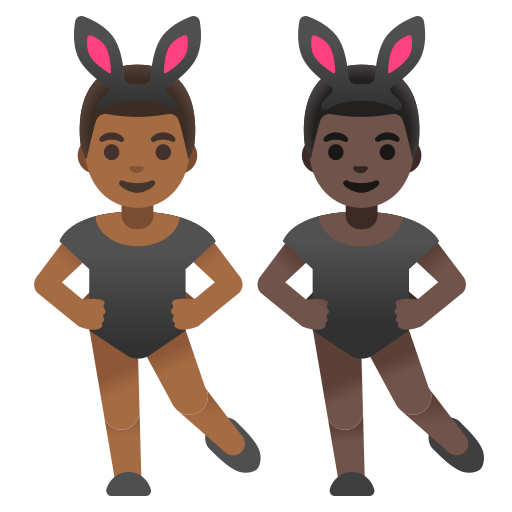
Emoji: 👨🏾‍🐰‍👨🏿